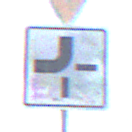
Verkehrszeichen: VerlaufVorfahrtsstrasse2
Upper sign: VorfahrtGewaehren
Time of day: SunriseSunset
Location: Outdoor (Nature)
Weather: PartlyCloudy
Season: NotSpecified
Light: Natural